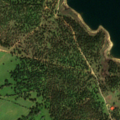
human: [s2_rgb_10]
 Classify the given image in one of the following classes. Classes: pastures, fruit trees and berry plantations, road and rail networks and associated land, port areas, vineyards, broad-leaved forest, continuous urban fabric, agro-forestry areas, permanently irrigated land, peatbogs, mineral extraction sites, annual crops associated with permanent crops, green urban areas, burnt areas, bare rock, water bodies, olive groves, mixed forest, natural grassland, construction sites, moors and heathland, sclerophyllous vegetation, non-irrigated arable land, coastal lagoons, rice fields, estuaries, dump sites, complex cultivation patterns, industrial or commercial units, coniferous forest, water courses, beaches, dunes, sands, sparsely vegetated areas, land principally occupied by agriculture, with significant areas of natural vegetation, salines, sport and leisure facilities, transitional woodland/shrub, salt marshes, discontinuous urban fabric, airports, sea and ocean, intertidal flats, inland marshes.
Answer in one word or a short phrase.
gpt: pastures, agro-forestry areas, water bodies